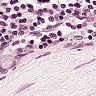
Metastatic tissue present: no